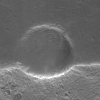
Atmospheric dust classification: not_dusty